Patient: sex F, age 68
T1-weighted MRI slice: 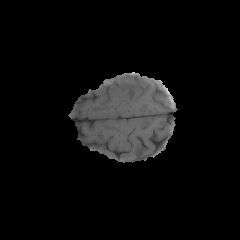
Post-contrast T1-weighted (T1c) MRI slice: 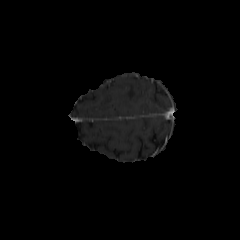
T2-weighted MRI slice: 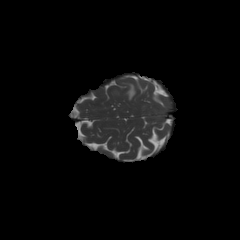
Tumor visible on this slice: yes
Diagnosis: Glioblastoma, IDH-wildtype
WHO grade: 4